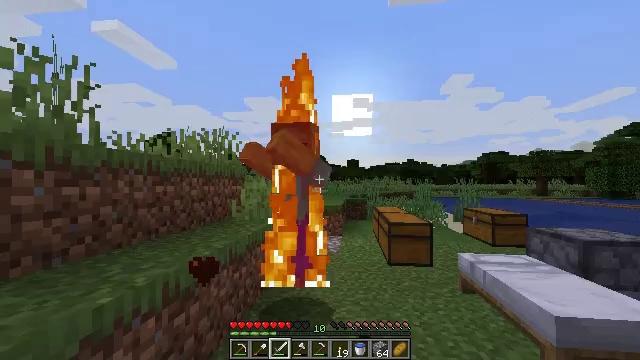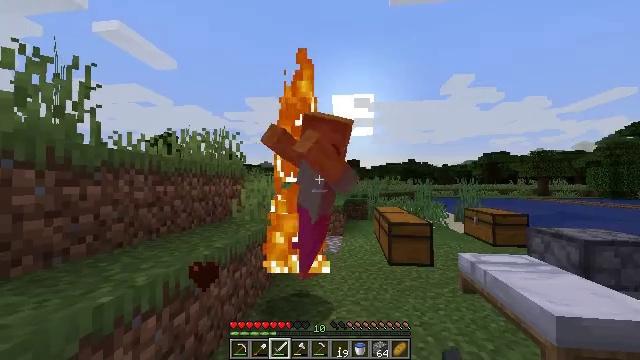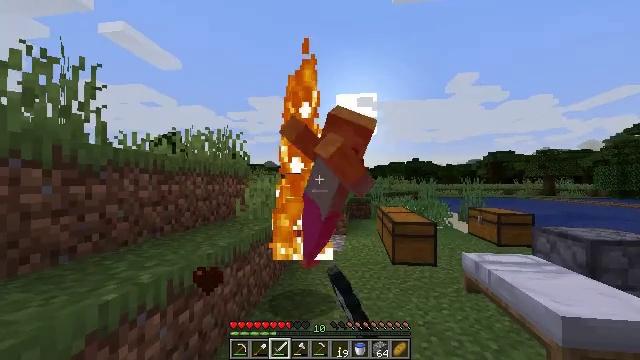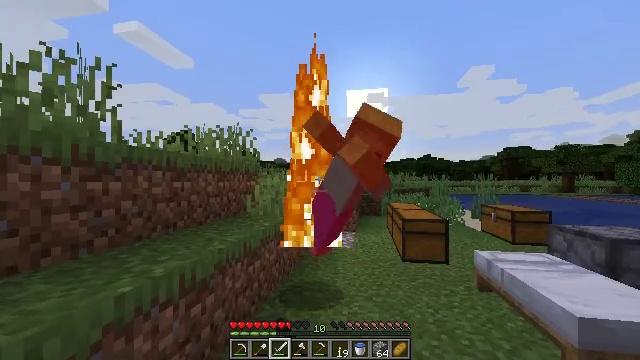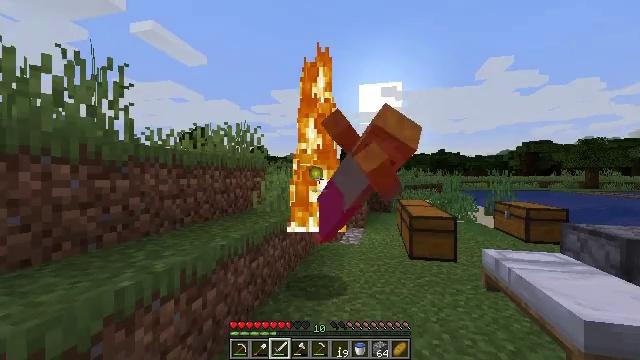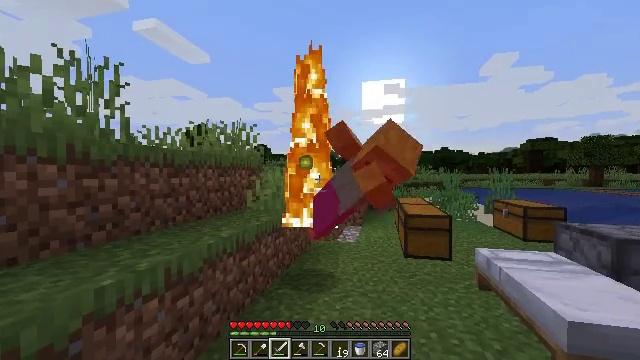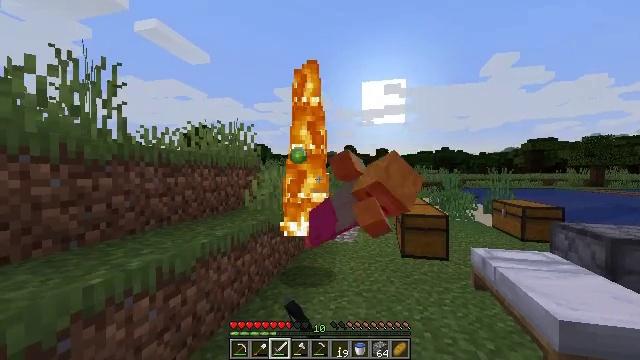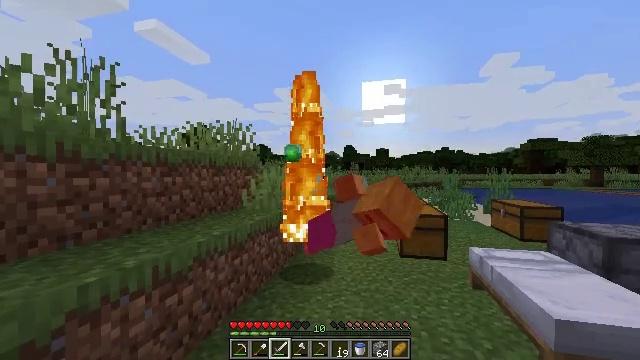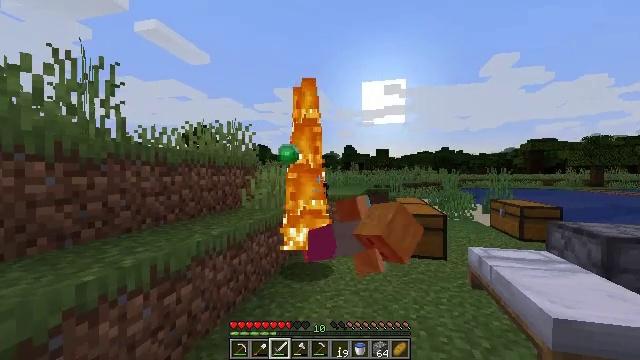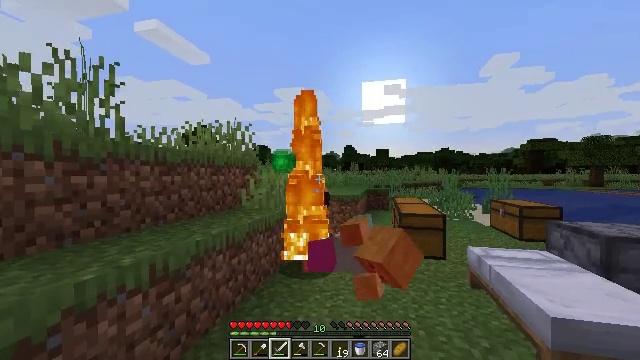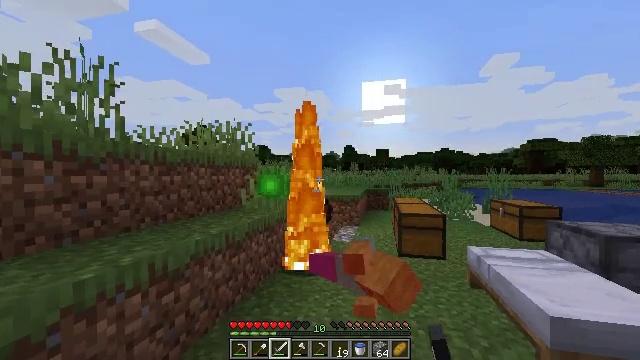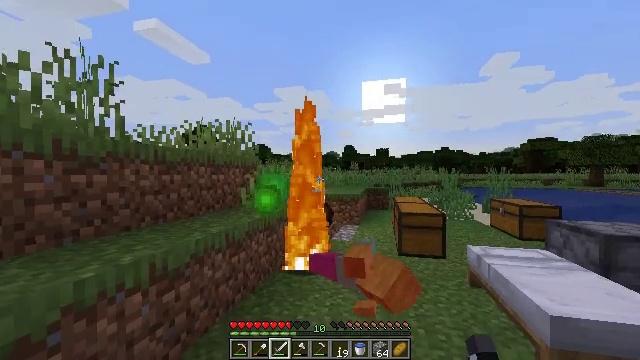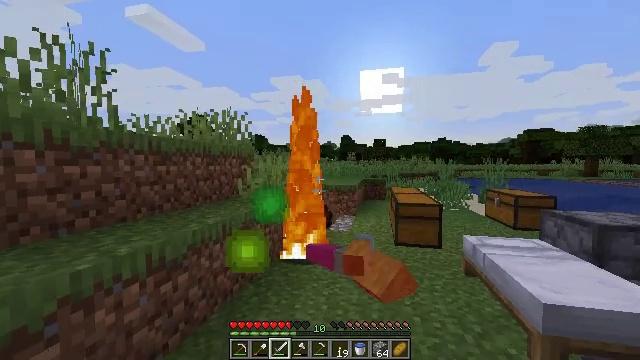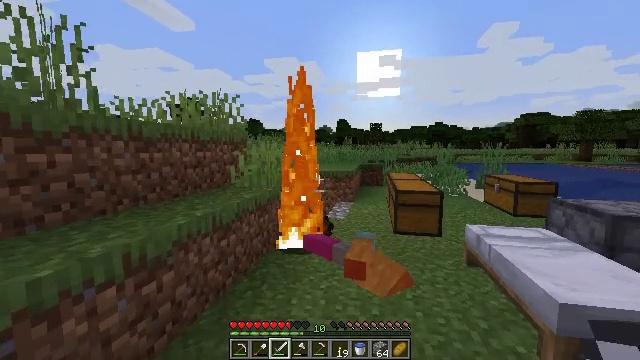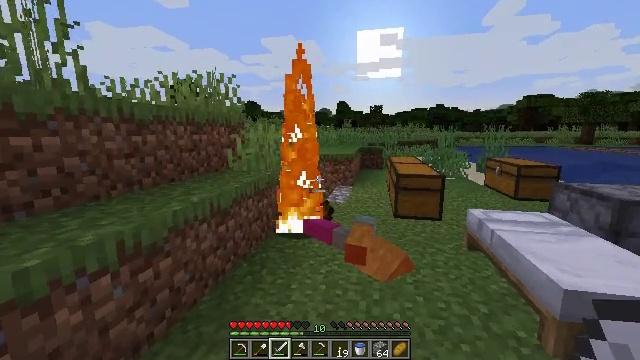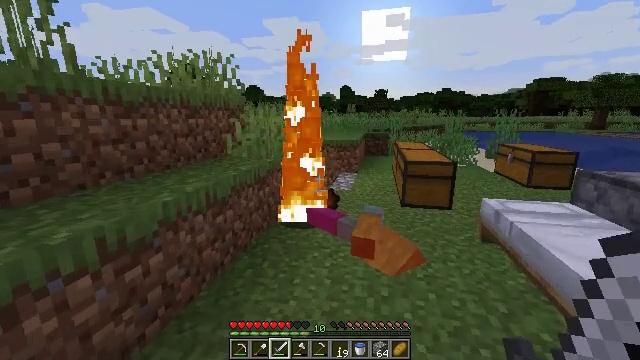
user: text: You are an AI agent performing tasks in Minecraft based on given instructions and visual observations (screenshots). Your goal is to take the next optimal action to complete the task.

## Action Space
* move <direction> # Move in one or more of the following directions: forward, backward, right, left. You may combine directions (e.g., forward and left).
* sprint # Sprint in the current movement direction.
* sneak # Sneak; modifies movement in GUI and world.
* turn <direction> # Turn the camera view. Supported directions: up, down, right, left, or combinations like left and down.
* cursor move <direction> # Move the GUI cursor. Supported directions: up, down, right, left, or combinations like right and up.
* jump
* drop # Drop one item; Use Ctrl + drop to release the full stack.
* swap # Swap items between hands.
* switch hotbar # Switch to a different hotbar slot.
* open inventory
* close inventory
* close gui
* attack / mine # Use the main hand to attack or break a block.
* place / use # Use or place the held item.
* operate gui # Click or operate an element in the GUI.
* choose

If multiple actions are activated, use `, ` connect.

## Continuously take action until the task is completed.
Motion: motion action
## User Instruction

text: Collect wheat crops.
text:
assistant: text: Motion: attack / mine
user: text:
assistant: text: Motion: attack / mine
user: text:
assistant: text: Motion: move right, turn left, attack / mine
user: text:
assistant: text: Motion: move right, turn left
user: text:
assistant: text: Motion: attack / mine
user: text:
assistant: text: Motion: attack / mine
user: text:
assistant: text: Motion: attack / mine
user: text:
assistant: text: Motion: attack / mine
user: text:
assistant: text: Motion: no_op
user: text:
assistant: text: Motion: no_op
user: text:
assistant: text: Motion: no_op
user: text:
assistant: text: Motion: move forward, turn down
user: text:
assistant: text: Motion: move forward, turn down
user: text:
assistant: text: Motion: move forward, turn down
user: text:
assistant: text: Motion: move forward, turn down
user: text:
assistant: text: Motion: move forward, turn down
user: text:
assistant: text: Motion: move forward, turn down
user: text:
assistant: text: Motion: move forward, turn down
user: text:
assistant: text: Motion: move forward
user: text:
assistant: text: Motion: move forward
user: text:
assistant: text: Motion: move forward and move right
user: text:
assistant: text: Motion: move forward and move right
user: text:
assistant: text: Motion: move forward and move right, turn left
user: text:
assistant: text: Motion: move forward and move right, turn left
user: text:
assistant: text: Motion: move forward and move right, turn left
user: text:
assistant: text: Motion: move forward and move right, turn left
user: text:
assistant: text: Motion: move forward, turn left
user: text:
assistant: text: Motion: move forward, turn left
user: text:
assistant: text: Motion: move forward, turn left
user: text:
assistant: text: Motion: move forward, turn left